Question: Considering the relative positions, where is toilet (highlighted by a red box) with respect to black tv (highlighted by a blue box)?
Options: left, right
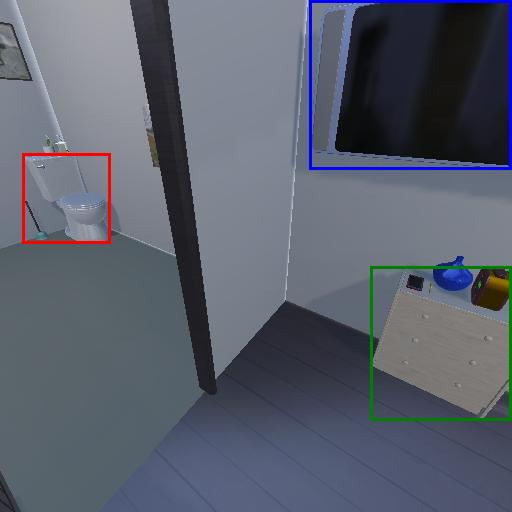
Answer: left